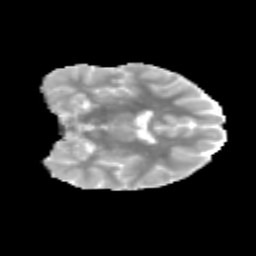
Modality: MD
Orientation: coronal
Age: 12
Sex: female
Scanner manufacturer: siemens
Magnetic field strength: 3 T
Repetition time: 3.8 s
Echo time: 0.07 s